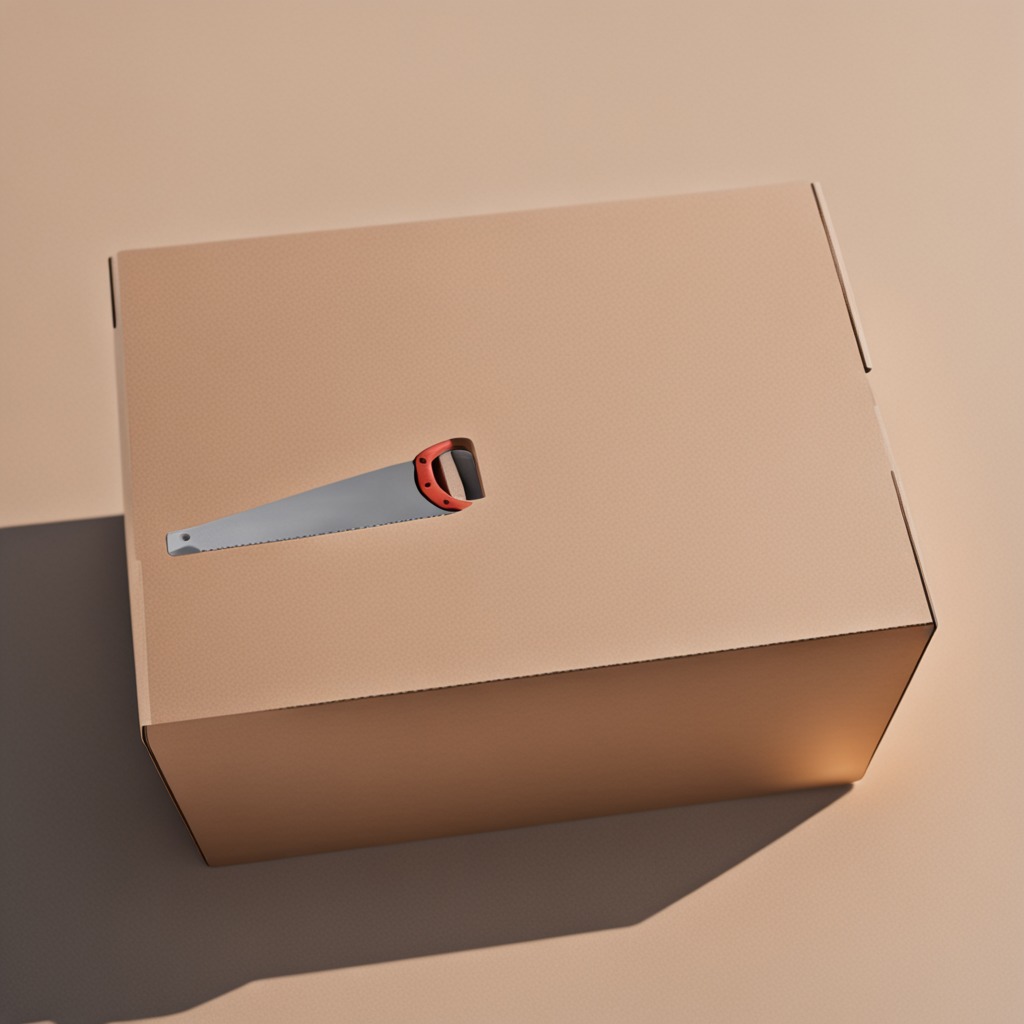
A metal saw is lying on the cardboard box surface.